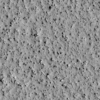
Label: not_dusty